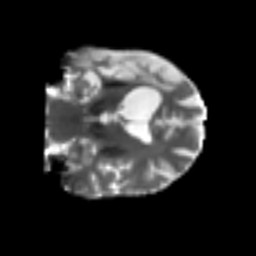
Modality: T2w
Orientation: coronal
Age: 50
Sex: male
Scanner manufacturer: siemens
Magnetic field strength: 3 T
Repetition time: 4.987 s
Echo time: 0.0792 s